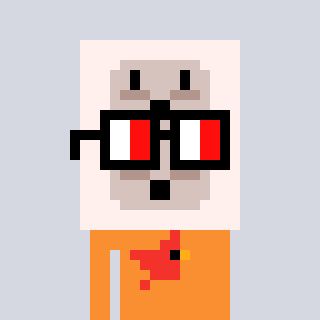
a pixel art character with square glasses with black frames and red eyes, a outlet-shaped head and a orange-colored body on a cool background